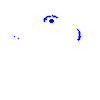
Particle: kaon